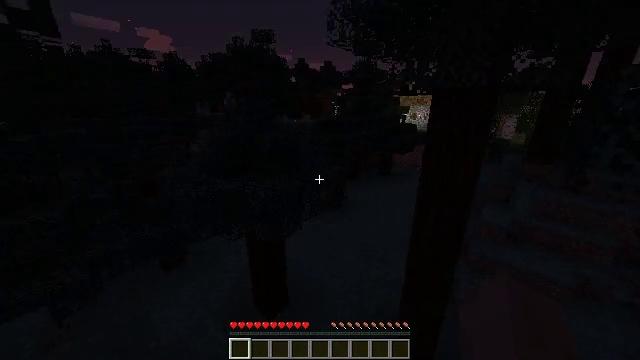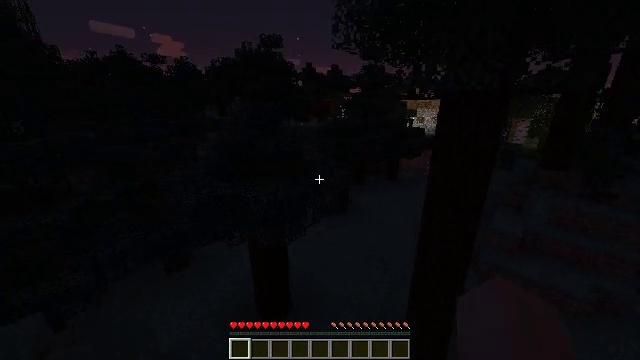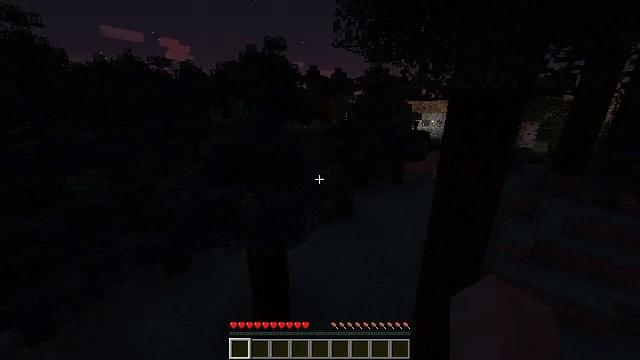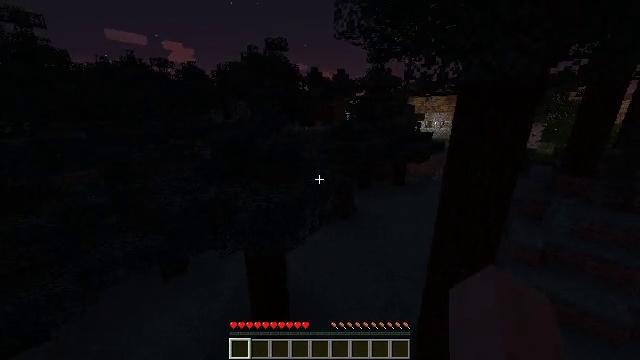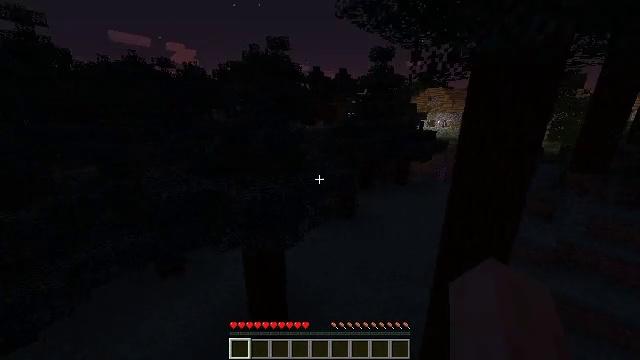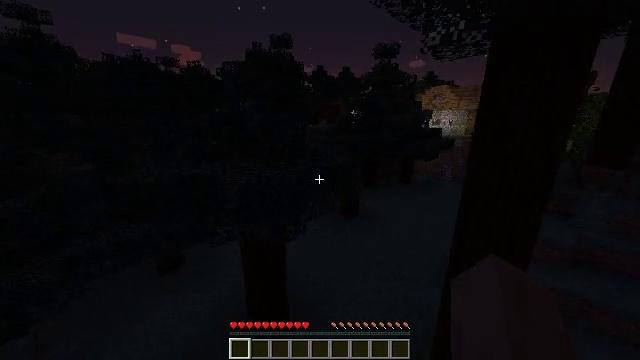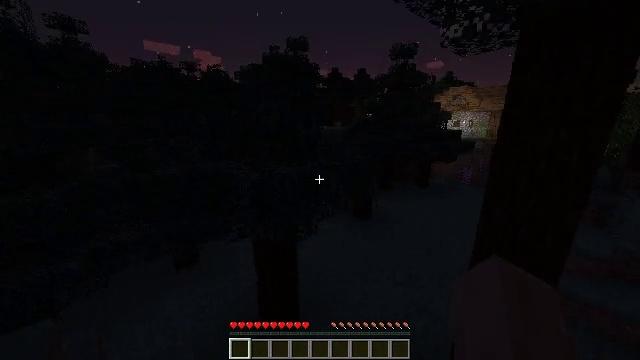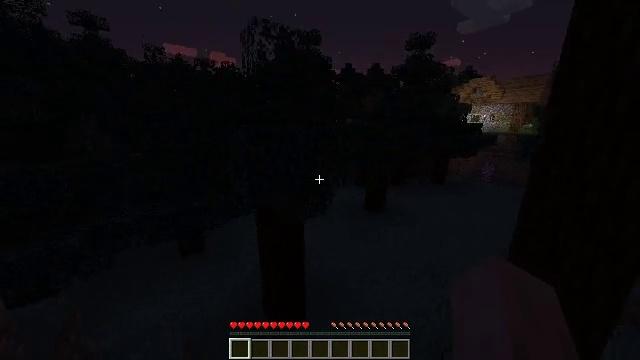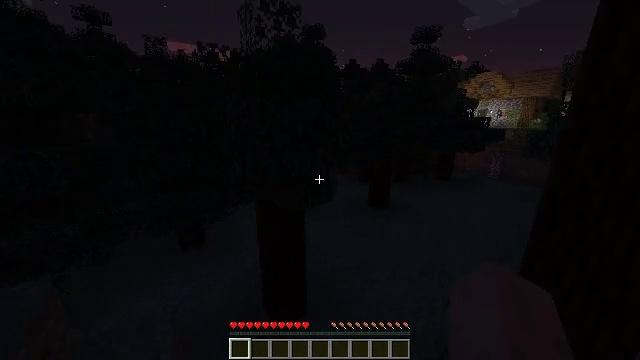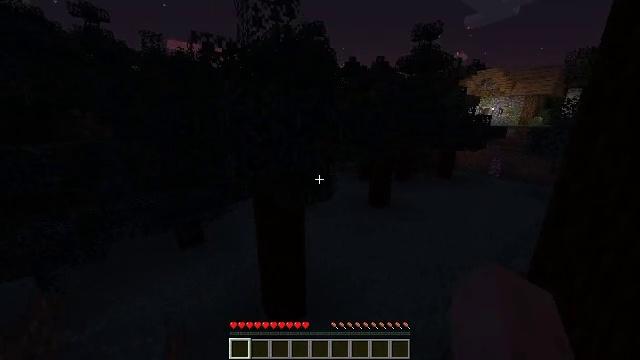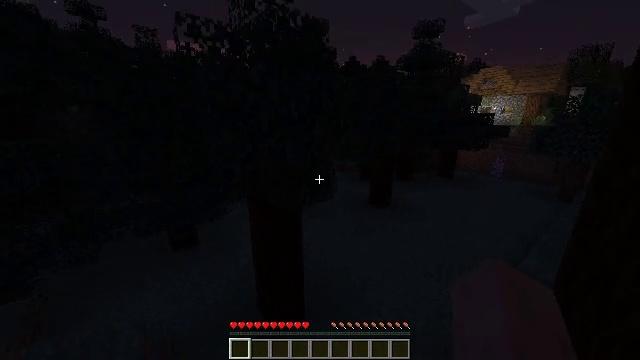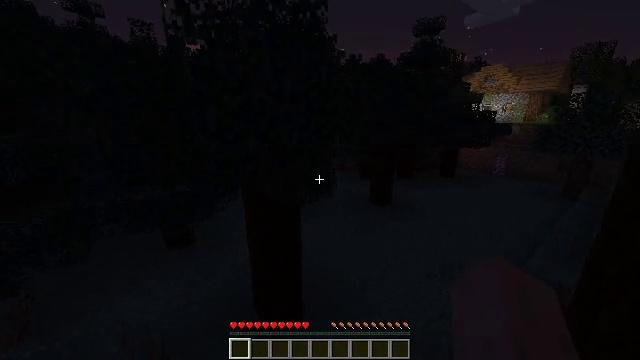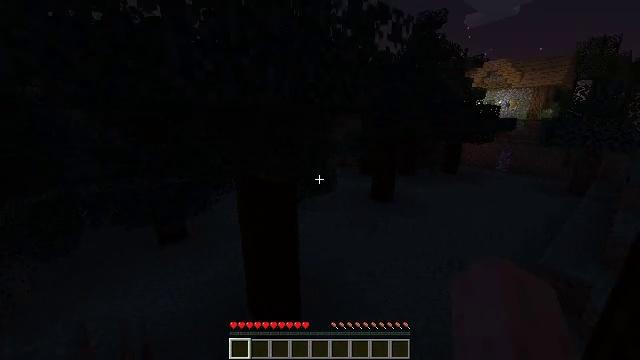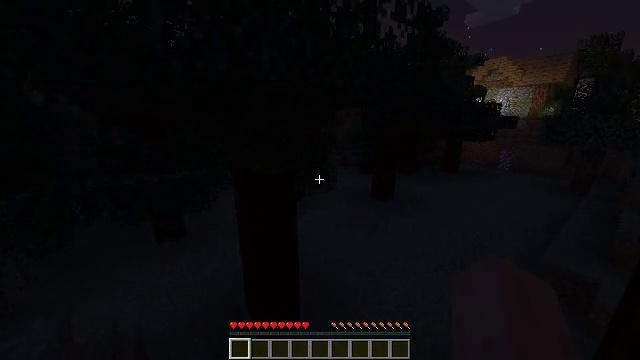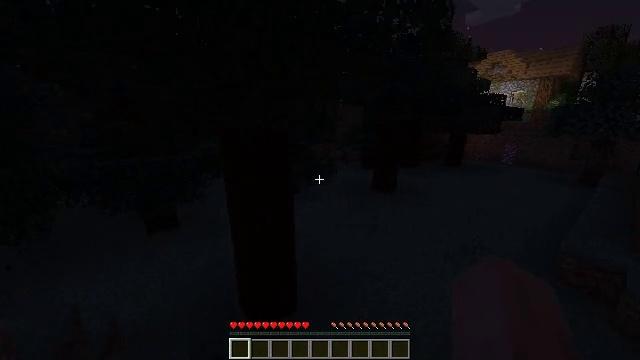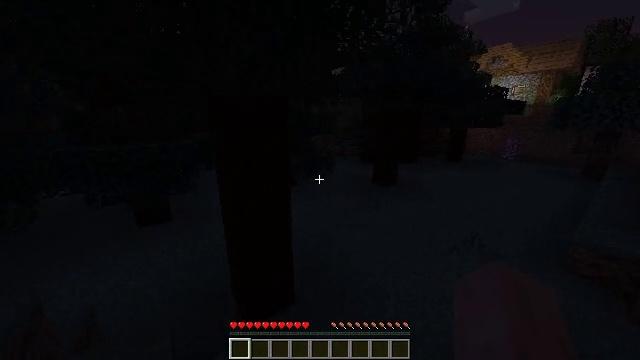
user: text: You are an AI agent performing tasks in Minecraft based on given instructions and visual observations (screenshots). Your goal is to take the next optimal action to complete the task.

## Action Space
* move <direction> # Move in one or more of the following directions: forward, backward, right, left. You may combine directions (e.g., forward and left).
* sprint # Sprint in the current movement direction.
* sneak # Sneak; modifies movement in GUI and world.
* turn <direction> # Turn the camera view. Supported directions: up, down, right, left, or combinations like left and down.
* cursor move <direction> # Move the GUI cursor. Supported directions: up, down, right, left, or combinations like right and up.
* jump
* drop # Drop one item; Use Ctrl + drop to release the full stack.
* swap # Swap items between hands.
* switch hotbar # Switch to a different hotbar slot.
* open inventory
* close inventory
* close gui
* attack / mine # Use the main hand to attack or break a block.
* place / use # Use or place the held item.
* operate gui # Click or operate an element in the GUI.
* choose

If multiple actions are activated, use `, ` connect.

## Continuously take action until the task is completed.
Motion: motion action
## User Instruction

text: Remove an emerald from the inventory.
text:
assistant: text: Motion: move forward, sprint, turn left
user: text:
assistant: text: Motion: move forward, sprint, turn left
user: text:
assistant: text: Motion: move forward, sprint
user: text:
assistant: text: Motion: move forward, sprint
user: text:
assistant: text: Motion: move forward, sprint
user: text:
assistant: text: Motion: move forward, sprint, turn left
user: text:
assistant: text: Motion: move forward, sprint, turn left
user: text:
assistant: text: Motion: move forward, sprint
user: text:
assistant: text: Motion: move forward, sprint
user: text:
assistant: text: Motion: move forward, sprint
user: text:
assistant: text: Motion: move forward, sprint
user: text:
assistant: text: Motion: move forward, sprint
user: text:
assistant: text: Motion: move forward, sprint
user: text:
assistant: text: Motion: move forward, sprint
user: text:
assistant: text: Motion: move forward, sprint
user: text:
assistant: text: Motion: move forward, sprint, turn right
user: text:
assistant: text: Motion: move forward, sprint
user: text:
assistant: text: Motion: move forward, sprint
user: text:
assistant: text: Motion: move forward, sprint
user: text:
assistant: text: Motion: move forward, sprint
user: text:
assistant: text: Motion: move forward, sprint
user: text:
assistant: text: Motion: move forward, sprint
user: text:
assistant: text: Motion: move forward, sprint
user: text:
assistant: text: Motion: move forward, sprint
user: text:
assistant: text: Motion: move forward, sprint
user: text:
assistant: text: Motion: move forward, sprint
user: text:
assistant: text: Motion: move forward, sprint
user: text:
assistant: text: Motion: move forward, sprint
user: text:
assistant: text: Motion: move forward and move right, sprint
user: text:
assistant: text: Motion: move forward and move right, sprint